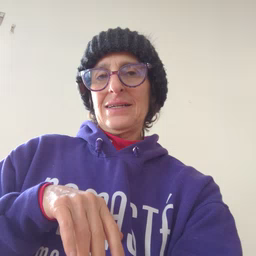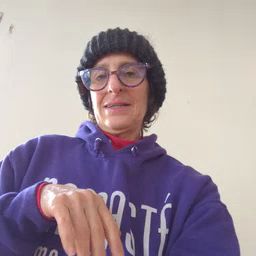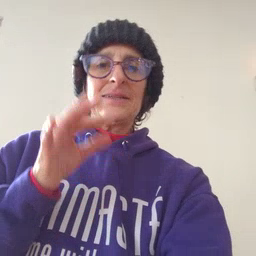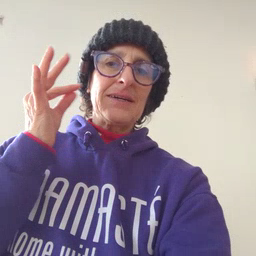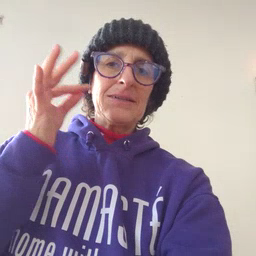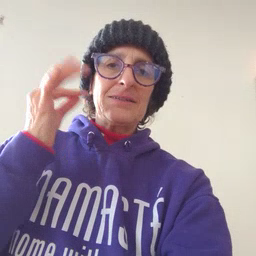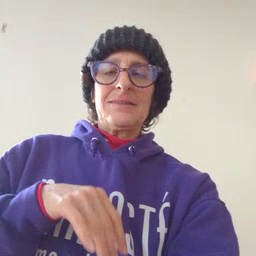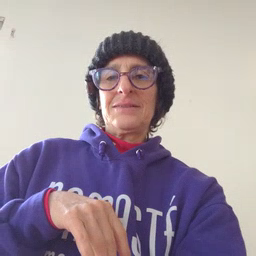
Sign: cat